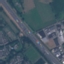
Label: Highway